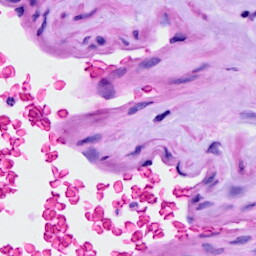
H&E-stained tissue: Ovarian